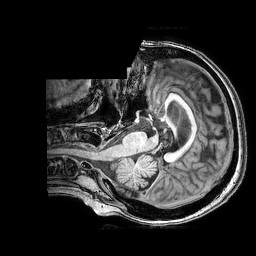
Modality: T1w
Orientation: axial
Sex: female
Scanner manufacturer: philips
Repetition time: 0.008135 s
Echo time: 0.00373 s